Question: I have project that depends on commons-httpclient [2.0] (compile).
I would like to write some jbehave tests - jbehave-core 3.4.5 (test).
Both this dependencies depend on commons-lang but in different versions - 1.0.1 and 2.5.

When I execute I get [BUID FAILURE] in tests section.
There is an exception for my testcase in surefire-plugin output:
'''
java.lang.NoSuchMethodError: org.apache.commons.lang.StringUtils.substringBeforeLast(Ljava/lang/String;Ljava/lang/String;)Ljava/lang/String;
'''
As I looked in source code - in commons-lang 1.0.1 - indeed, there is no StringUtils.substringBeforeLast(...) method.
Why maven uses commons-lang from commons-httpclient (compile) and not from jbehave-core in testing?
I can't afford to exclude this conflicting dependency in commons-httpclient so it must stay in compile time.
So how can this be resolved - commons-lang 2.5 version in testing and 1.0.1 in compile time?
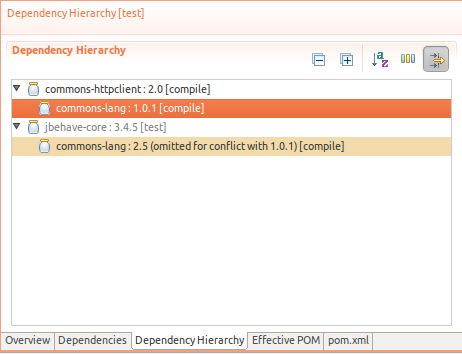
Answer: Maven 3 will attempt to obtain the nearest dependency, effectively ensuring that only one of the compile or test scoped dependency is used for both the compile and test phases.
(Thanks Vineet Reynolds)
try to define 2 different '<dependency>' tags with different versions and scopes. Use tag '<scope>test</scope>' inside dependency for tests and '<scope>compile</scope>' for compilation.